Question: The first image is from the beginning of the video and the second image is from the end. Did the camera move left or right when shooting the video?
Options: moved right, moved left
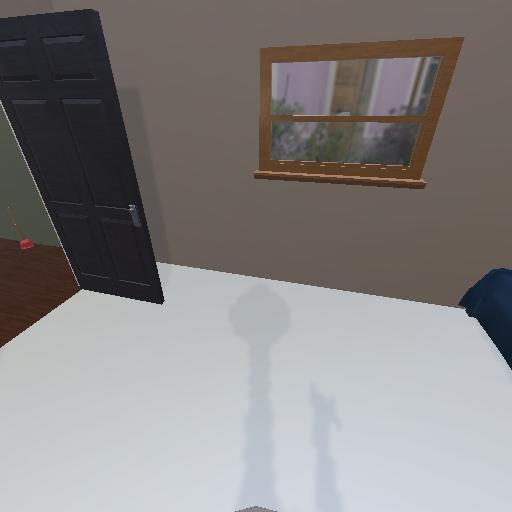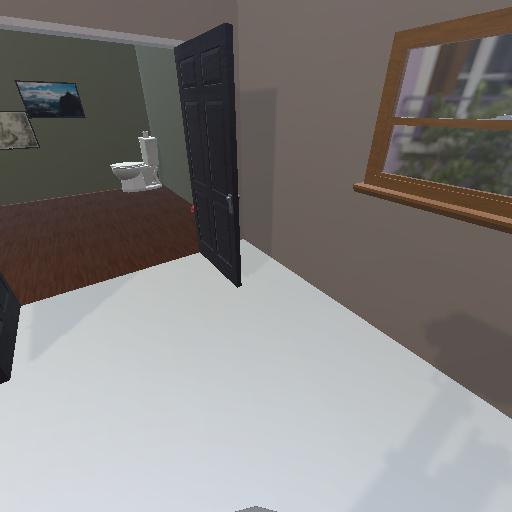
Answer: moved right